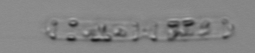
Label: Cerataulina_pelagica